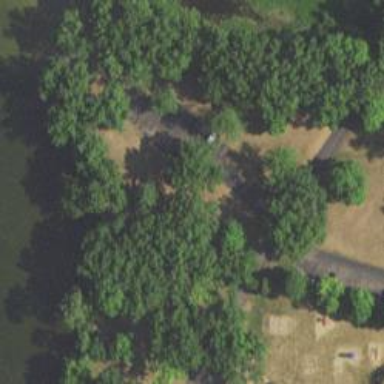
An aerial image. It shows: Disc golf course on leisure land.